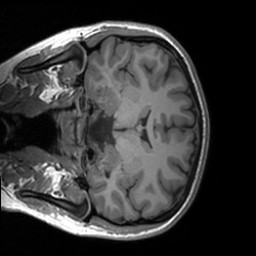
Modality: T1w
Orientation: coronal
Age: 21
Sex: female
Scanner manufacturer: siemens
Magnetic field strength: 3 T
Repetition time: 1.9 s
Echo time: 0.00226 s